Question: Unsure what's going on with my SVG icons since updating to the latest Chrome. They still appear to display correctly in Safari and Firefox the only other browsers that I am supporting. Was working perfectly in prior versions of Chrome I've been testing with.
Appears that there are two or more path elements inside the clipPath element in the examples where the icons are not rendering as expected. According to: <URL> I can place any number of allowed elements inside the clipPath so I believe that I am doing this right... so lost as to why it suddenly has broken down on me.
So basically if you look at the images you will see the kill cockroaches and the eye ball look different than expected on the left to how they are now rendering on the right hand side...
<URL>
'''
<svg>
<defs>
<clipPath id="diff-path">
<path d="M17.19,7.349 C18.753,7.349 20.019,8.626 20.019,10.202 C20.019,11.777 18.752,13.056 17.19,13.056 C15.628,13.056 14.361,11.778 14.361,10.202 C14.361,8.625 15.627,7.349 17.19,7.349 L17.19,7.349 L17.19,7.349 Z" />
<path d="M0.19,10.201 C0.19,10.201 6.833,20.152 17.19,20.152 C27.547,20.152 34.19,10.201 34.19,10.201 C34.19,10.201 27.414,0.249 17.19,0.249 C6.966,0.249 0.19,10.201 0.19,10.201 L0.19,10.201 Z M10.125,10.201 C10.125,6.269 13.288,3.082 17.19,3.082 C21.091,3.082 24.254,6.269 24.254,10.201 C24.254,14.132 21.091,17.32 17.19,17.32 C13.288,17.32 10.125,14.132 10.125,10.201 L10.125,10.201 Z"></path>
</clipPath>
</defs>
</svg>
'''

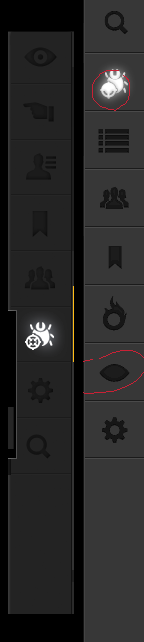
Answer: You need to specify a different "clip-rule" attribute for your clip-path. If I add 'clip-rule="evenodd"' to your clip-path element it fixes things.